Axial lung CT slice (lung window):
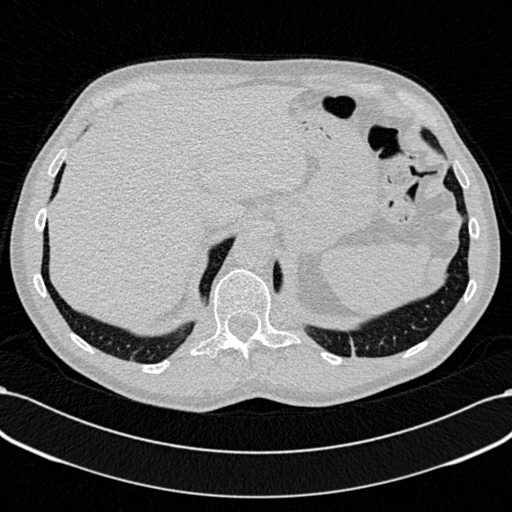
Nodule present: no